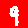
Digit: 9